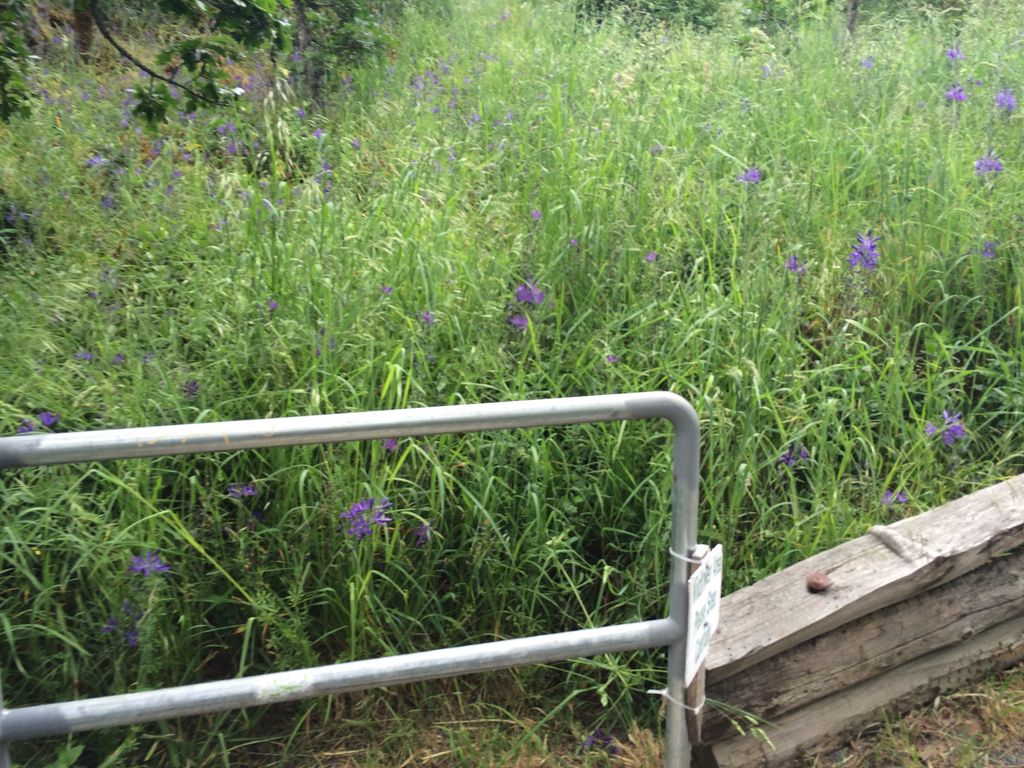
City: victoria